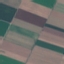
Land use / land cover class: AnnualCrop